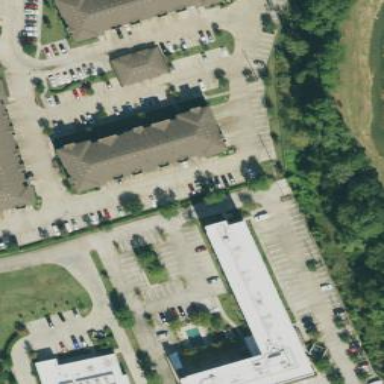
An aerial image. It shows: Hotel building.